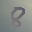
Label: 8